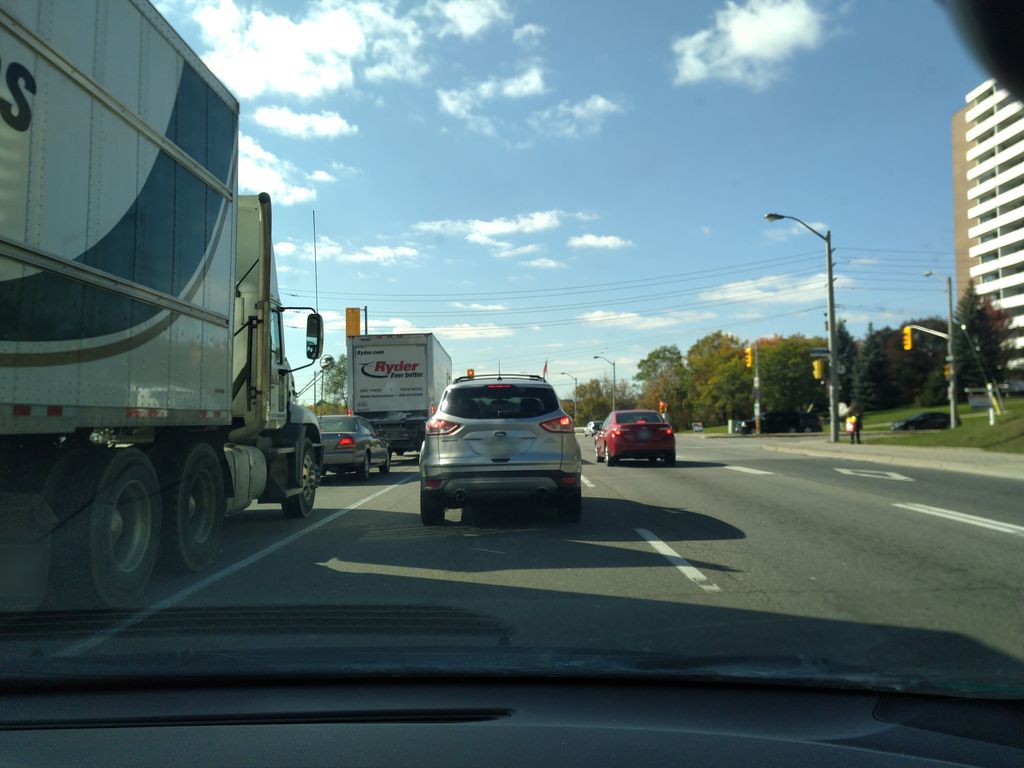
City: toronto